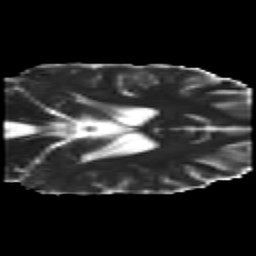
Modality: MD
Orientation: coronal
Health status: healthy
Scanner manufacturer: siemens
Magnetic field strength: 3 T
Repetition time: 10 s
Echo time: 0.092 s